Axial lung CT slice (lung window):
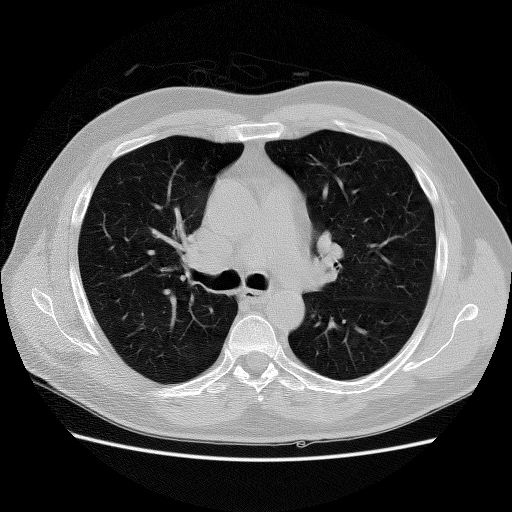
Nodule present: no